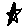
Label: star